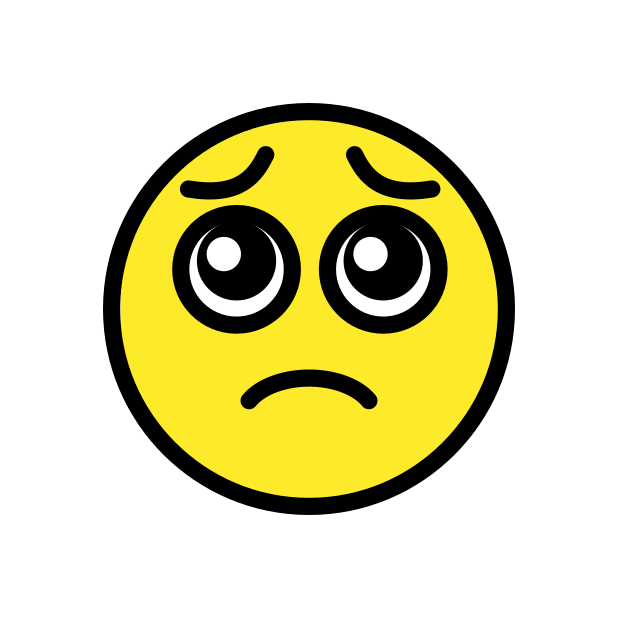
Emoji: 🥺
Name: face with pleading eyes
Unicode: 0x1f97a